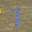
Label: 7